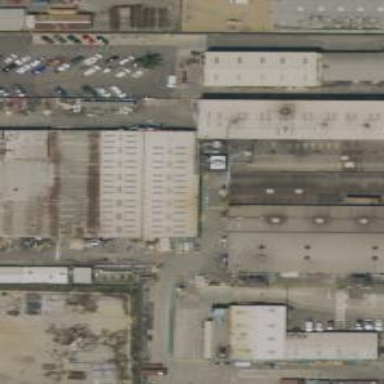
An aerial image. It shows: Industrial building.